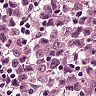
Metastatic tissue present: yes